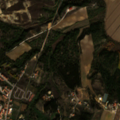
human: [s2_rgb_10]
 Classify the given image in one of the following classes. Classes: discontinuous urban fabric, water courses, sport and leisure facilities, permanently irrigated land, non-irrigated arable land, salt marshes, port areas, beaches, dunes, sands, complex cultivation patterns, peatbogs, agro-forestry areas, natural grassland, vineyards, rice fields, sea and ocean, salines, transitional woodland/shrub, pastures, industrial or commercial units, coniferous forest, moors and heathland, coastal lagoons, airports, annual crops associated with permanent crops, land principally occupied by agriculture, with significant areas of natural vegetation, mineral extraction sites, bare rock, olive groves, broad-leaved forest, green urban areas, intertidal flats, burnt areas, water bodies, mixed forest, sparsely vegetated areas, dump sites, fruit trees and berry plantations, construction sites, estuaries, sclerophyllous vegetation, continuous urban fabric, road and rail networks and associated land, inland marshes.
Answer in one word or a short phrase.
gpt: discontinuous urban fabric, permanently irrigated land, complex cultivation patterns, land principally occupied by agriculture, with significant areas of natural vegetation, coniferous forest